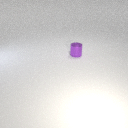
small purple metal cylinder